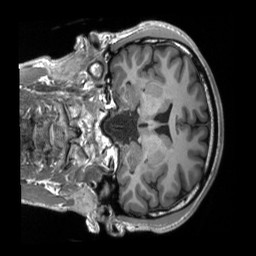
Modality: T1w
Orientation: coronal
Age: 27
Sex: male
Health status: healthy
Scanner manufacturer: siemens
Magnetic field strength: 3 T
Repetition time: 2.3 s
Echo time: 0.00232 s